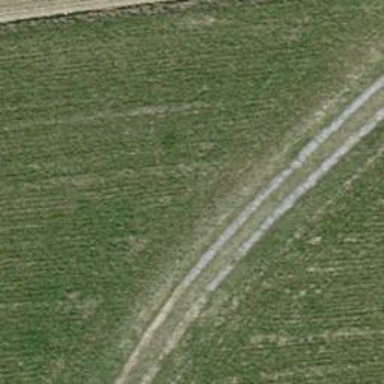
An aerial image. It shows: Track with grade 4 track type.